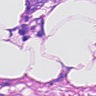
Metastatic tissue present: yes